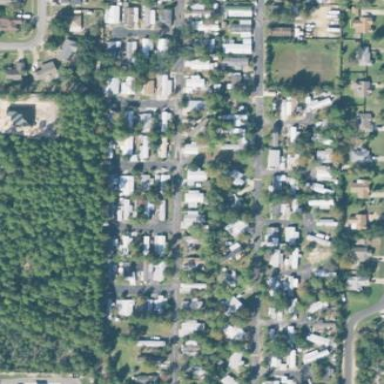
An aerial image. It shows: Residential area known as trailer park.